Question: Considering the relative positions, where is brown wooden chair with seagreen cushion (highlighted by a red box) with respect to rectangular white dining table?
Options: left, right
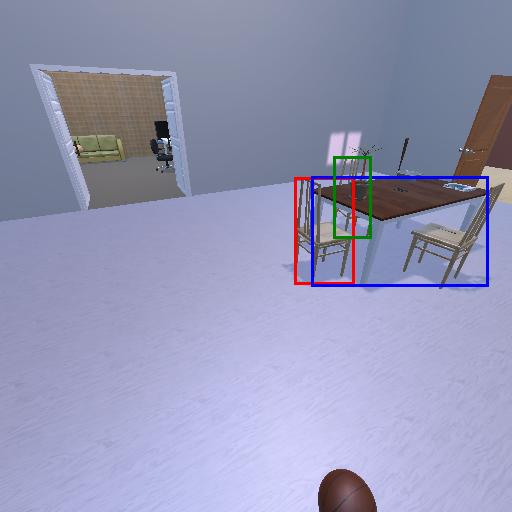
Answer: left